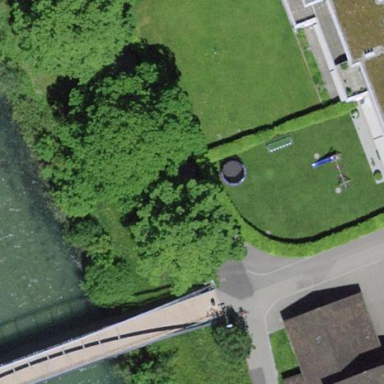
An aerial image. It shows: Playground area for leisure activities on the land.